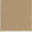
Piece: xx